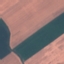
Land use / land cover class: AnnualCrop